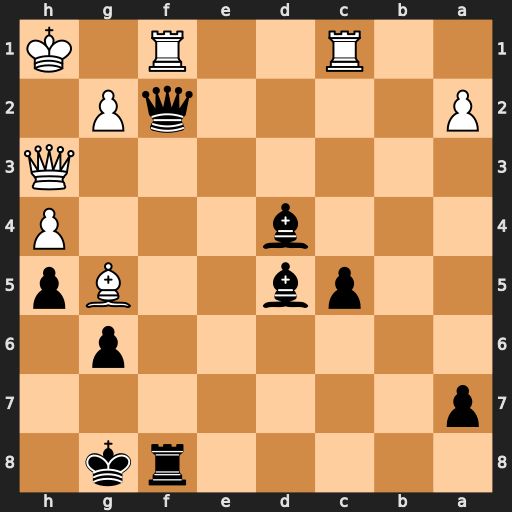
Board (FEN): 5rk1/p7/6p1/2pb2Bp/3b3P/7Q/P4qP1/2R2R1K
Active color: b
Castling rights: -
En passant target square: -
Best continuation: Qxf1+ Rxf1 Rxf1+